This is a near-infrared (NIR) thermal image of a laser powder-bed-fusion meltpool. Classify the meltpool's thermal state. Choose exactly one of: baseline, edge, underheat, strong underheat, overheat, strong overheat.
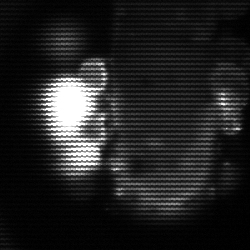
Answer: strong underheat